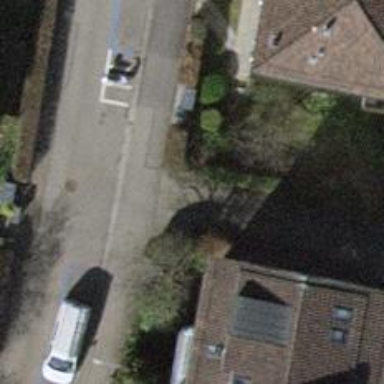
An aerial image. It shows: Unmarked crossing with traffic calming table.